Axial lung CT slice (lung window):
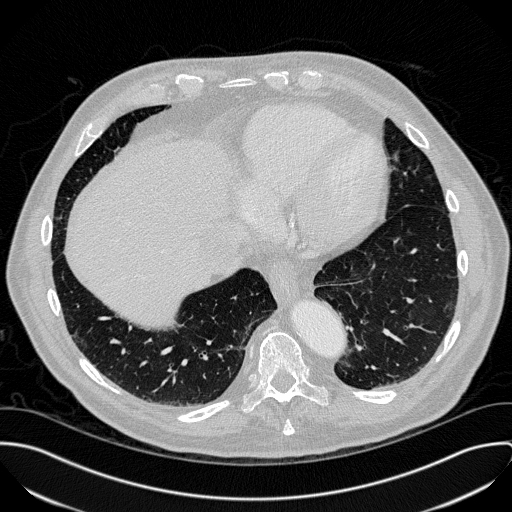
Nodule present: no